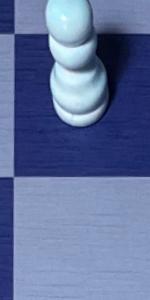
Label: Empty